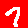
Digit: 7